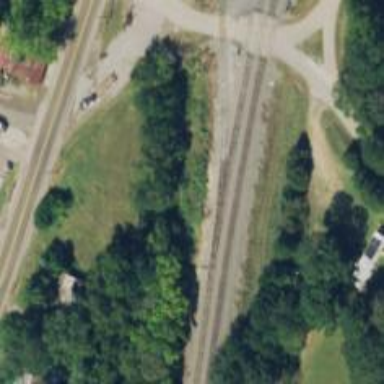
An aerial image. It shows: Railway siding with rails.